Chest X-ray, PA view. Patient: 40 years old, sex F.
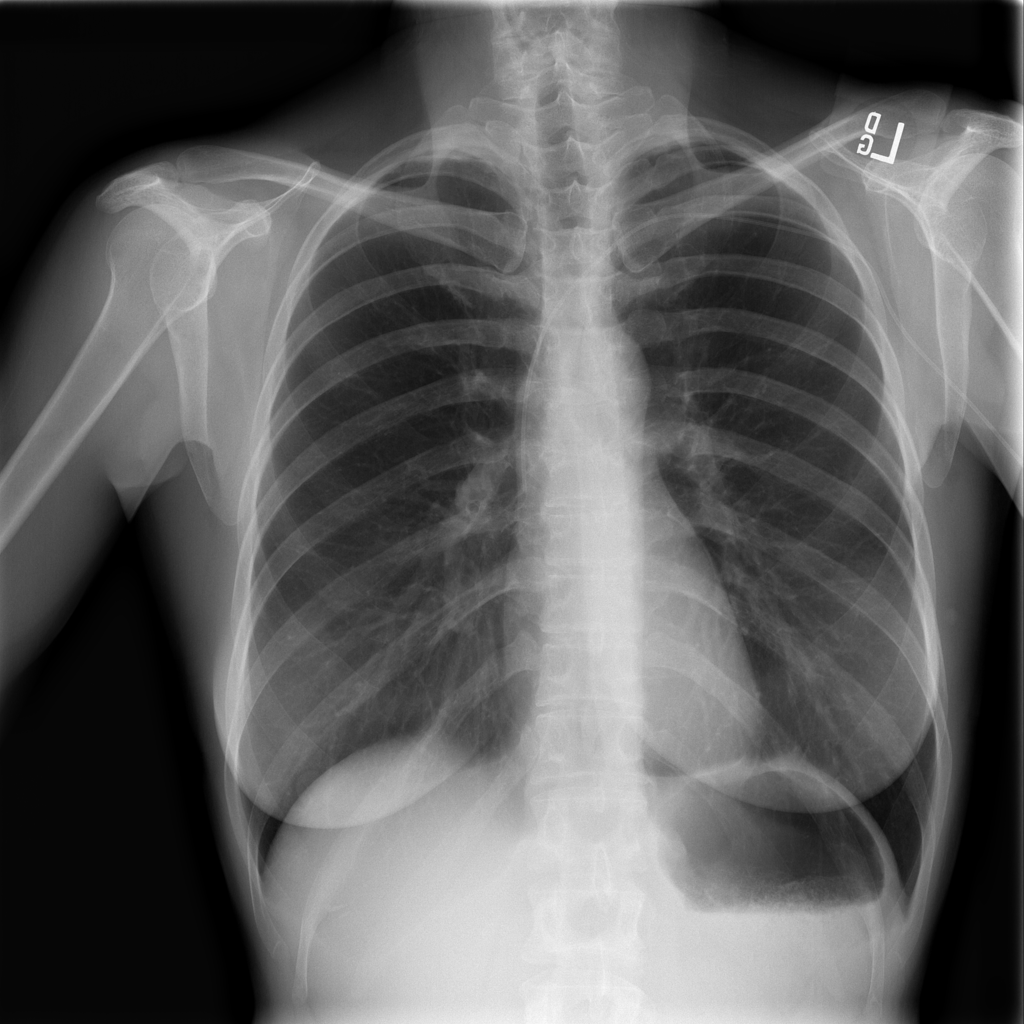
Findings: No Finding